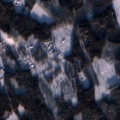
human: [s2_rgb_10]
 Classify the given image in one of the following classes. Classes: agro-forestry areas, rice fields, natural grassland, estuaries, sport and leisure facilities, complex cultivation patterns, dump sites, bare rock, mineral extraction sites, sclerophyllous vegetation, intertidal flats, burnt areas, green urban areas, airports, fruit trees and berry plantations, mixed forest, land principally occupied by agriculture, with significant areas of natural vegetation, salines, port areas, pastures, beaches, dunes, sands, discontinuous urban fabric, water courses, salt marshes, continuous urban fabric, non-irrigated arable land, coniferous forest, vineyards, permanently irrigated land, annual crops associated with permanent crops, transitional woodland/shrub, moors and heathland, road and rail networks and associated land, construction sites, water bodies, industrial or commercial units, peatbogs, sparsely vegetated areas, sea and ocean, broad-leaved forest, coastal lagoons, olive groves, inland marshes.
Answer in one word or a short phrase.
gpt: discontinuous urban fabric, land principally occupied by agriculture, with significant areas of natural vegetation, coniferous forest, mixed forest, transitional woodland/shrub